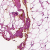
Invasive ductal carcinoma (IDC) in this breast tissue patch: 0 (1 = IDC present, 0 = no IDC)